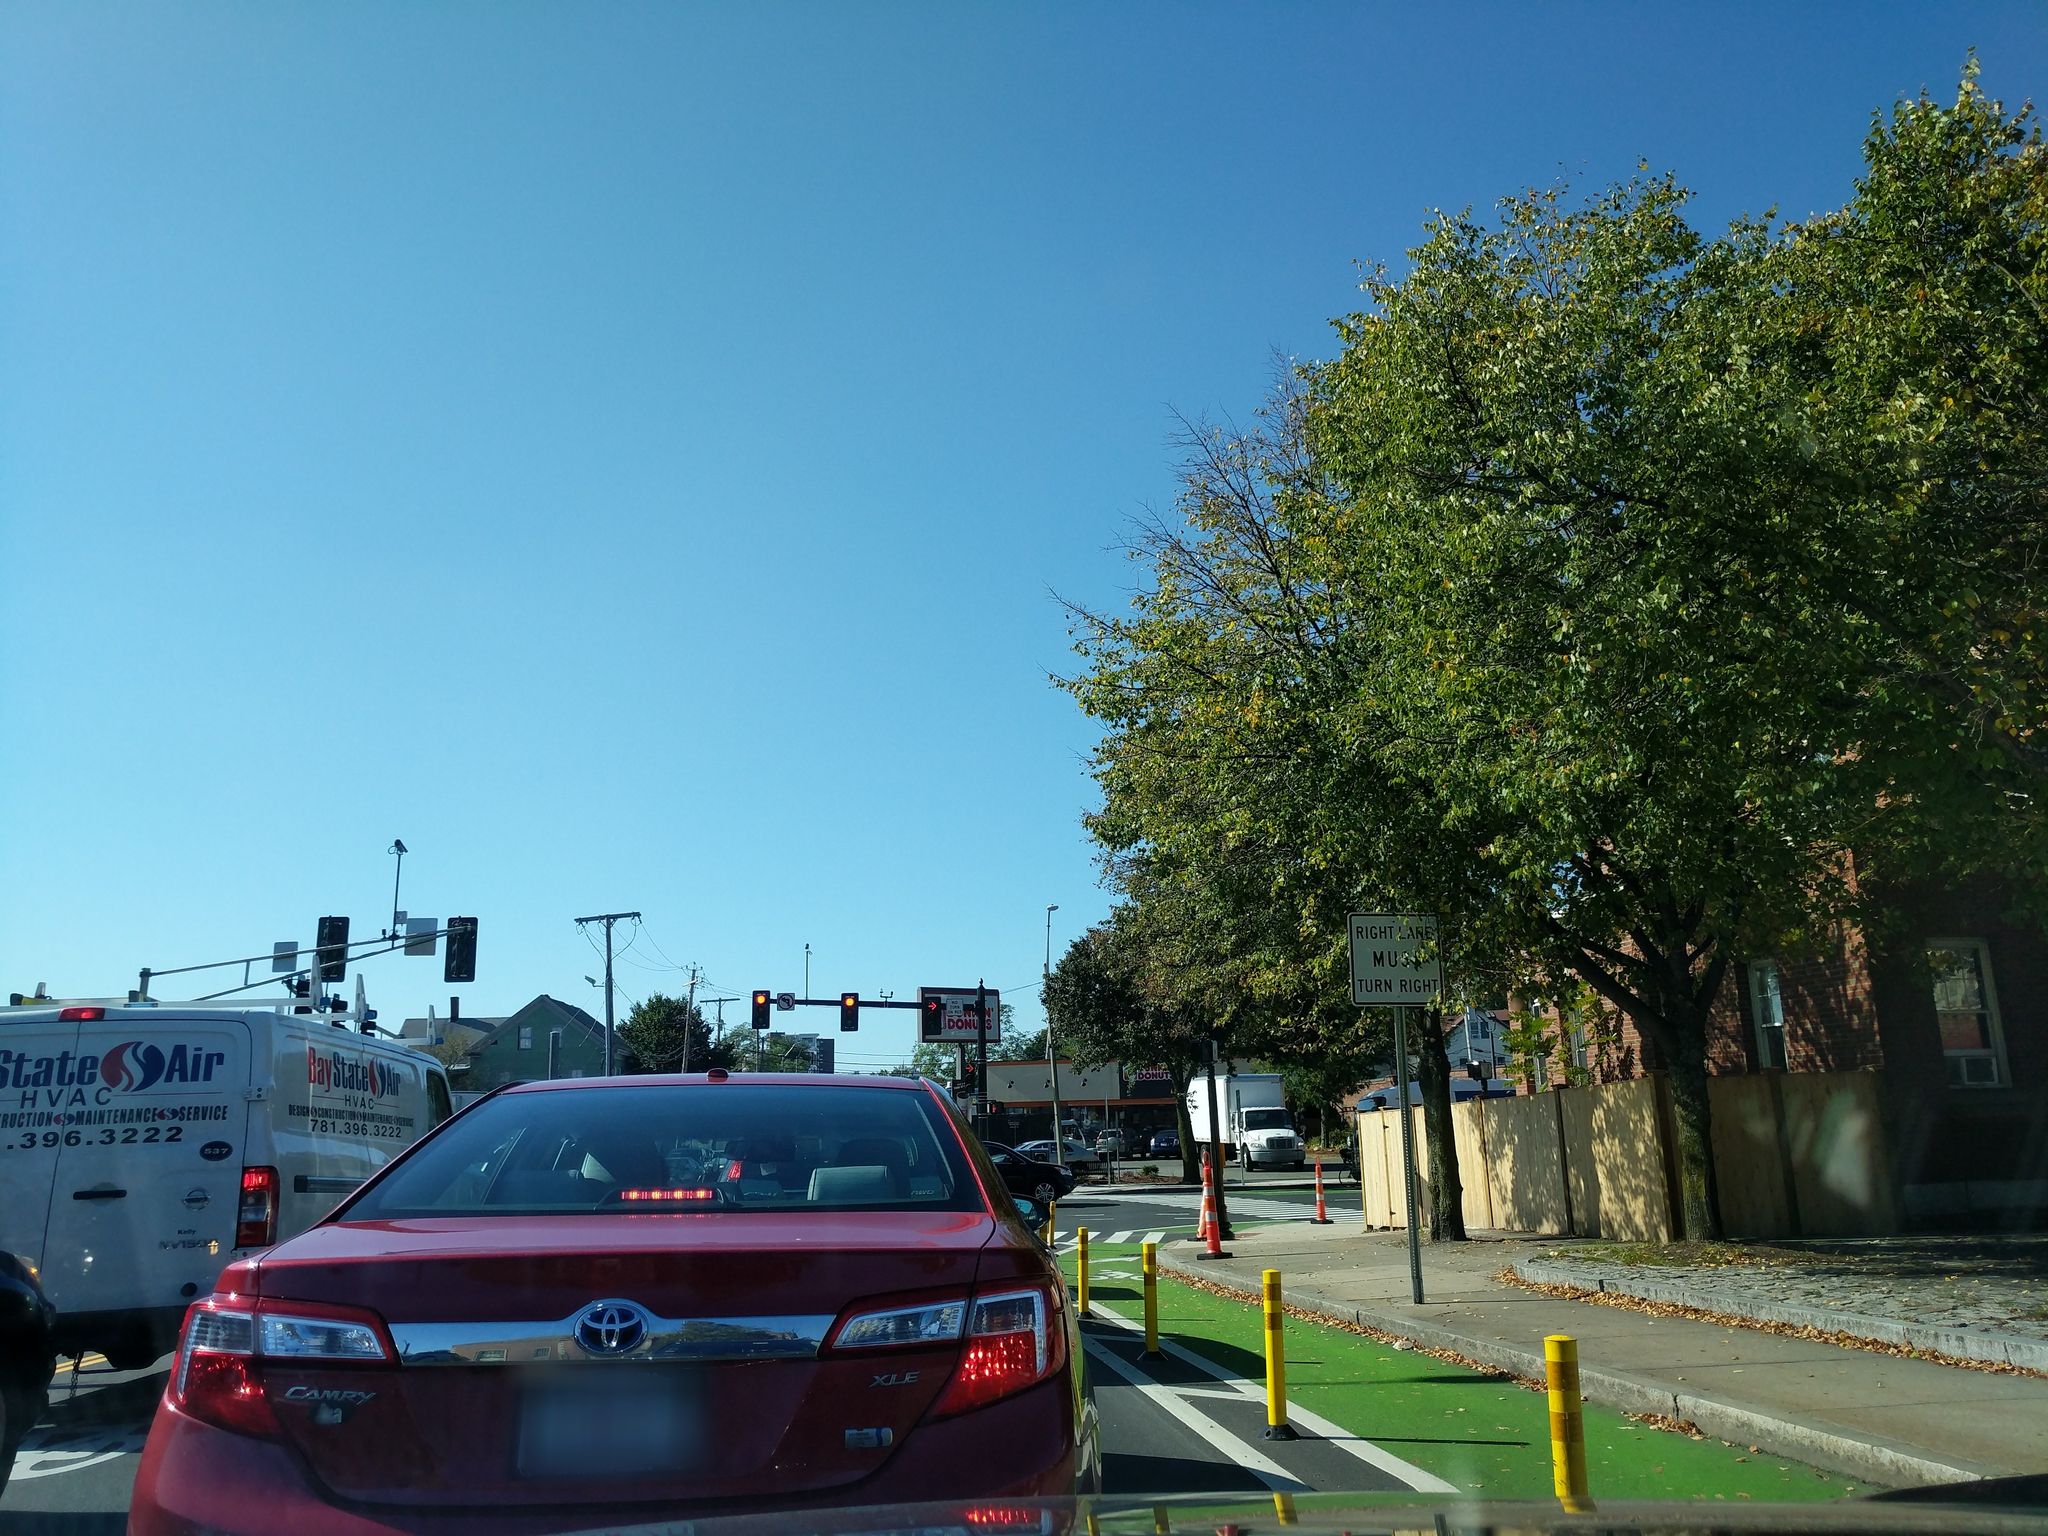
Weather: clear
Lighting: day
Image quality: good
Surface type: walking surface
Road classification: cycleway
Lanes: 2
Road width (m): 12.2
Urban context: urban centre
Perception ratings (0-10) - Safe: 2.82, Lively: 5.77, Beautiful: 4.19, Boring: 2.01, Depressing: 2.57, Wealthy: 5.11